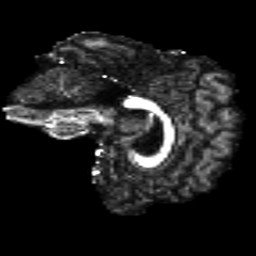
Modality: FA
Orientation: sagittal
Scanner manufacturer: siemens
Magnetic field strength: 3 T
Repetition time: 4.16 s
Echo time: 0.0806 s